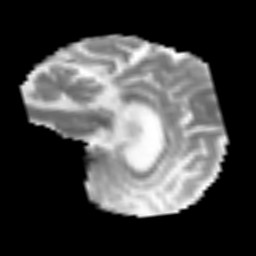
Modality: MD
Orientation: sagittal
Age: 69
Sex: male
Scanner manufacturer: siemens
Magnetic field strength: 3 T
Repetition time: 3.2 s
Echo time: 0.081 s